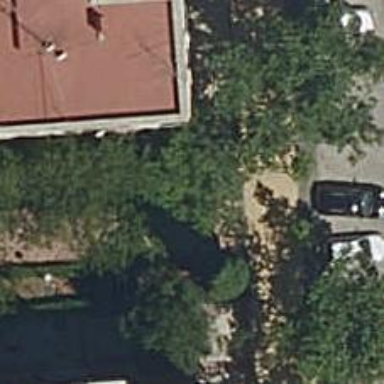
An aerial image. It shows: Retaining wall.